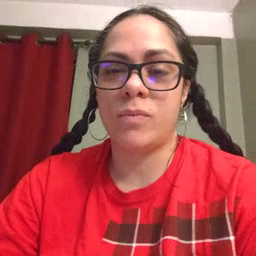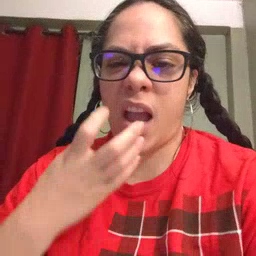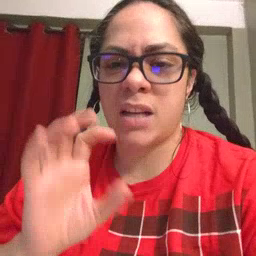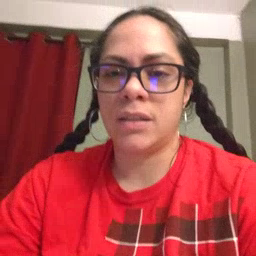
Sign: hot